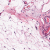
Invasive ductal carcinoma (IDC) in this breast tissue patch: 1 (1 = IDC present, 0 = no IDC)